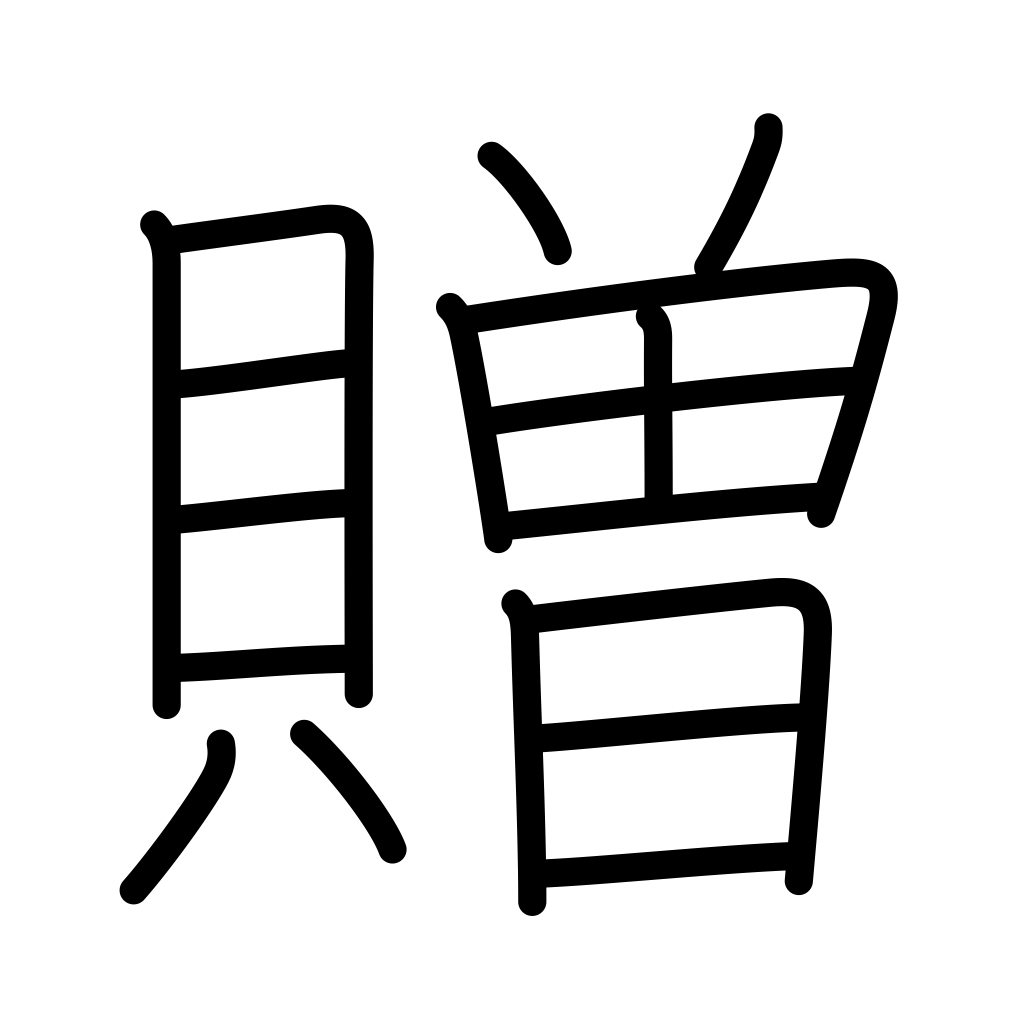
Meaning: presents, give to